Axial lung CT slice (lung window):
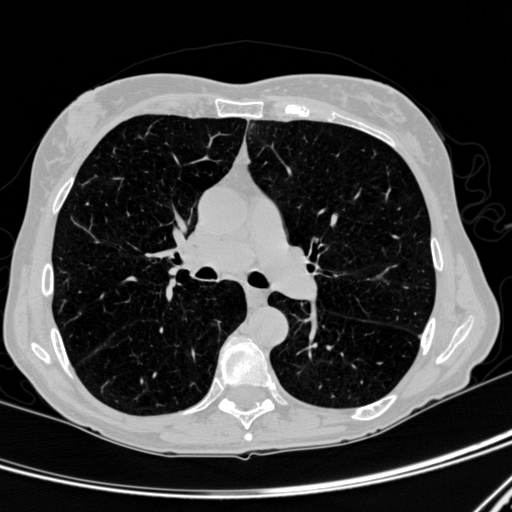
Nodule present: no